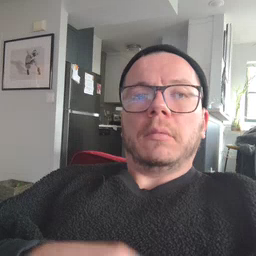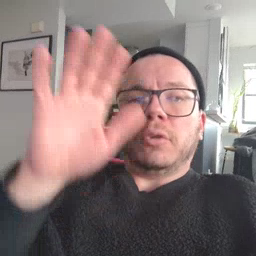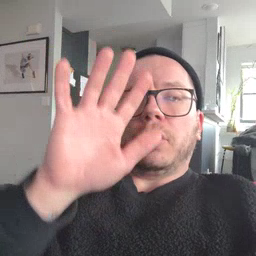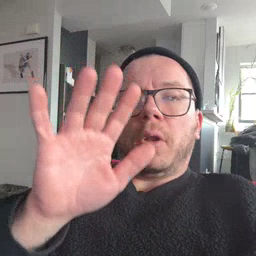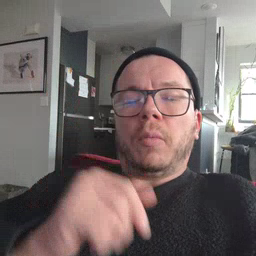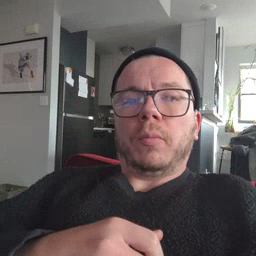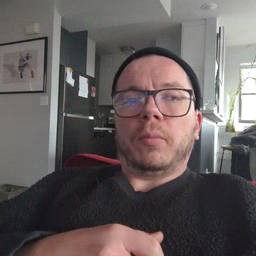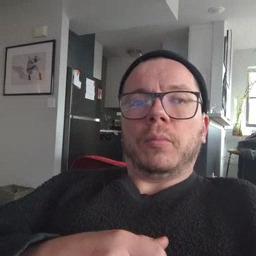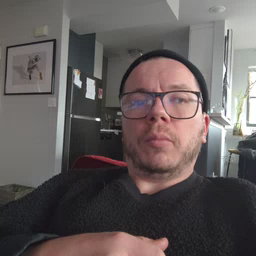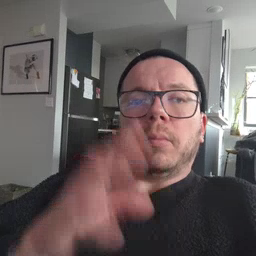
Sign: snow